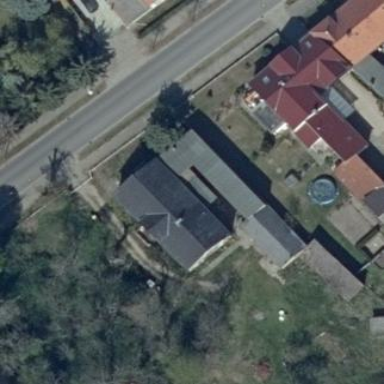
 oriented along the structure. The roof is dark grey in color."